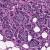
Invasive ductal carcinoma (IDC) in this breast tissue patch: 0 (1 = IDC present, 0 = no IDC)